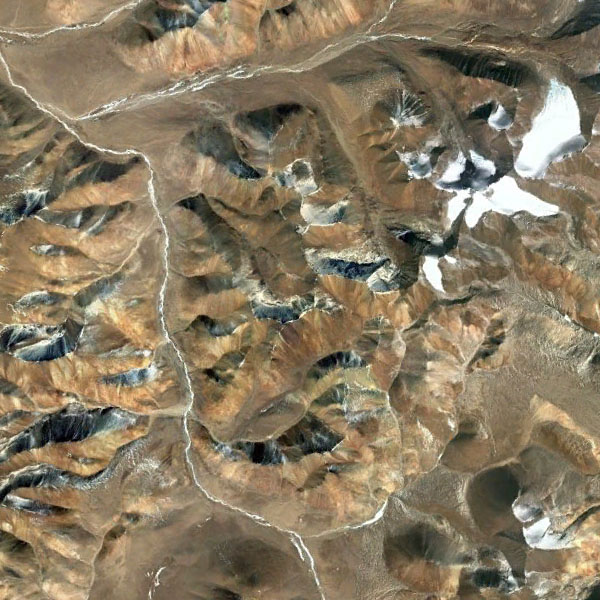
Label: Mountain